Question: I created the tool below to create a VS2010 Solution using existing project folders from our non-Microsoft version control. When the code runs, you tell it what folder your code is in, what folder your solution needs to go to, then accept the solution name to create in the folder you pick.
It was working OK for a while, until I made some changes to allow for multiple Projects within the same Solution, but now it is broken.

No error messages are thrown, so I am having difficulty isolating what the issue is this time.
'''
using System;
using System.Collections.Generic;
using System.Linq;
using System.Text;
using System.IO;
using System.Diagnostics;
using System.Windows.Forms;
namespace solutionBuilderNS {
class Program {
private static StreamWriter m_writeText;
[STAThread]
static void Main(string[] args) {
string solutionName = null;;
var properties = Properties.Settings.Default;
string dataSource = properties.lastFolder;
string solutionDir = properties.localDir;
if ((args != null) && (0 < args.Length)) {
solutionName = args[0];
if (1 < args.Length) {
dataSource = args[1];
if (2 < args.Length) {
solutionDir = args[2];
}
}
}
string message =
"This will create a Visual Studio Solution.
" +
"If you need to save the old file first, do so now.
" +
"Are you ready to begin?";
if (MessageBox.Show(message, "Create Solution " + solutionName, MessageBoxButtons.YesNo, MessageBoxIcon.Question, MessageBoxDefaultButton.Button2) == DialogResult.Yes) {
using (var dlg = new FolderBrowserDialog()) {
dlg.SelectedPath = dataSource;
dlg.Description = string.Format("Specify Physical Location of Files:
{0}", dataSource);
if (dlg.ShowDialog() == DialogResult.OK) {
dataSource = dlg.SelectedPath;
} else {
dataSource = null;
}
}
}
if (!String.IsNullOrEmpty(dataSource)) {
using (var dlg = new FolderBrowserDialog()) {
dlg.SelectedPath = solutionDir;
dlg.Description = string.Format("Specify Folder to Create Solution in:
{0}", solutionDir);
if (dlg.ShowDialog() == DialogResult.OK) {
bool buildSlnName = (args != null) && !String.IsNullOrEmpty(args[0]);
if (buildSlnName) {
if (MessageBox.Show(String.Format("Call Solution '{0}'?", args[0]),
"Solution Name",
MessageBoxButtons.YesNo, MessageBoxIcon.Question, MessageBoxDefaultButton.Button1) == DialogResult.Yes) {
buildSlnName = false;
solutionName = args[0];
}
}
if (buildSlnName) {
solutionDir = dlg.SelectedPath;
var dir = new DirectoryInfo(solutionDir);
solutionName = String.Format("{0}_{1}.sln", dir.Parent.Name, dir.Name);
}
if (solutionName.IndexOf(".sln") == -1) {
solutionName += ".sln";
}
} else {
solutionDir = null;
}
}
}
if (!String.IsNullOrEmpty(dataSource)) {
properties.lastFolder = dataSource;
}
if (!String.IsNullOrEmpty(solutionDir)) {
properties.localDir = solutionDir;
}
properties.Save();
if (!String.IsNullOrEmpty(solutionDir)) {
var logfilePath = Path.Combine(solutionDir, "logfile.txt");
if (File.Exists(logfilePath)) {
File.Delete(logfilePath);
}
var logfile = new FileInfo(logfilePath);
using (m_writeText = logfile.AppendText()) {
var item = new SolutionBuilder(solutionDir, dataSource);
var startTime = DateTime.Now;
Program.WriteLine("Solution {0} started at {1:g}", item.Name, startTime);
item.Generate(solutionName);
Program.WriteLine("Solution {0} created ({1})
", item.Name, DateTime.Now - startTime);
item.Start();
if (item.ErrorsExist) {
var sb = new StringBuilder("The following errors were encountered:
");
foreach (var error in item.ErrorArray) {
sb.AppendLine(" " + error);
}
MessageBox.Show(sb.ToString(), "Handled Errors (skipped)");
}
m_writeText.Flush();
m_writeText.Close();
}
Console.WriteLine("Done.
Press any key to close.");
Console.ReadKey();
}
}
public static void WriteLine(string text, params object[] args) {
string created = string.Format(text, args);
m_writeText.WriteLine(created);
}
}
public class SolutionBuilder {
#region ' CONSTANTS '
private const string SOLUTION_HEAD = "
Microsoft Visual Studio Solution File, Format Version 11.00
# Visual Studio 2010
";
private const string FMT_PLATFORMS =
" {0}.Debug|x86.ActiveCfg = Debug|x86
" +
" {0}.Debug|x86.Build.0 = Debug|x86
" +
" {0}.Release|x86.ActiveCfg = Release|x86
" +
" {0}.Release|x86.Build.0 = Release|x86";
private const string FMT_GLOB_SEC =
"Global
" +
" GlobalSection(SolutionConfigurationPlatforms) = preSolution
" +
" Debug|x86 = Debug|x86
" +
" Release|x86 = Release|x86
" +
" EndGlobalSection
" +
" GlobalSection(ProjectConfigurationPlatforms) = postSolution
" +
"{0}" +
" EndGlobalSection
" +
" GlobalSection(SolutionProperties) = preSolution
" +
" HideSolutionNode = FALSE
" +
" EndGlobalSection
" +
"EndGlobal";
#endregion
private string m_solution;
private List<string> m_errors;
private DirectoryInfo m_rootDir, m_network;
public SolutionBuilder(string rootDir, string networkDir) {
m_errors = new List<string>();
m_rootDir = new DirectoryInfo(rootDir);
m_network = new DirectoryInfo(networkDir);
}
public string Name { get { return m_solution; } }
public string[] ErrorArray {
get { return m_errors.ToArray(); }
}
public bool ErrorsExist {
get { return (0 < m_errors.Count); }
}
public void Generate(string solutionName) {
m_solution = solutionName;
if (m_rootDir.Exists) {
var body = new StringBuilder(SOLUTION_HEAD);
var fullSolutionName = Path.Combine(m_rootDir.FullName, Name);
if (File.Exists(fullSolutionName)) {
Program.WriteLine("Creating backup of Solution {0}...", fullSolutionName);
var refBackup = fullSolutionName.Replace('.', '_') + ".old";
if (File.Exists(refBackup)) {
File.Delete(refBackup);
}
File.Move(fullSolutionName, refBackup);
File.Delete(fullSolutionName);
}
var projects = new List<Project>();
foreach (var subnet in m_network.GetDirectories()) {
Program.WriteLine(String.Empty);
var item = new Project(subnet.Name, m_rootDir.FullName);
item.Generate(Name, subnet.FullName);
if (item.ErrorsExist) {
m_errors.AddRange(item.ErrorArray);
}
projects.Add(item);
}
Program.WriteLine(String.Empty);
var globalSection = new StringBuilder();
foreach (var item in projects) {
var projLine = item.SolutionEntry;
if (!String.IsNullOrEmpty(projLine)) {
body.AppendLine(projLine);
globalSection.AppendLine(string.Format(FMT_PLATFORMS, item.Guid));
}
}
body.AppendLine(string.Format(FMT_GLOB_SEC, globalSection.ToString()));
var file = new FileInfo(Path.Combine(m_rootDir.FullName, solutionName));
using (var sw = file.AppendText()) {
Program.WriteLine("Saving Solution {0}...", Name);
sw.Write(body.ToString());
sw.Flush();
sw.Close();
}
}
}
public void Start() {
var path = Path.Combine(m_rootDir.FullName, m_solution);
Program.WriteLine("Launching Solution {0}...", Name);
Process.Start(path);
}
}
public class Project : IComparable<Project>, IEquatable<Project> {
#region ' CONSTANTS '
private const string FMT_FOLDER_INCLUDE = " <Folder Include="{0}" />";
private const string FMT_CONTENT_INCLUDE =
" <Content Include="{0}" >
" +
" <Link>{1}</Link>
" +
" </Content>";
private const string FMT_COMPILE_INCLUDE =
" <Compile Include="{0}" />
";
private const string FMT_COMPILE_INCLUDE_2 =
" <Compile Include="{0}" >
" +
" <DependentUpon>{1}</DependentUpon>
" +
" </Compile>";
private const string FMT_PROJ_HEAD =
"<?xml version="1.0" encoding="utf-8"?>
" +
"<Project ToolsVersion="4.0" DefaultTargets="Build" xmlns="http://schemas.microsoft.com/developer/msbuild/2003">
" +
" <PropertyGroup>
" +
" <Configuration Condition=" '$(Configuration)' == '' ">Debug</Configuration>
" +
" <Platform Condition=" '$(Platform)' == '' ">AnyCPU</Platform>
" +
" <ProductVersion>1.0.0.0</ProductVersion>
" +
" <SchemaVersion>2.0</SchemaVersion>
" +
" <ProjectGuid>{0}</ProjectGuid>
" +
" <OutputType>Library</OutputType>
" +
" <AppDesignerFolder>Properties</AppDesignerFolder>
" +
" <RootNamespace>{1}_NS</RootNamespace>
" +
" <AssemblyName>{1}_ASS</AssemblyName>
" +
" <TargetFrameworkVersion>v4.0</TargetFrameworkVersion>
" +
" <UseIISExpress>false</UseIISExpress>
" +
" <TargetFrameworkProfile />
" +
" </PropertyGroup>
" +
" <PropertyGroup Condition=" '$(Configuration)|$(Platform)' == 'Debug|AnyCPU' ">
" +
" <DebugSymbols>true</DebugSymbols>
" +
" <DebugType>full</DebugType>
" +
" <Optimize>false</Optimize>
" +
" <OutputPath>bin\Debug\</OutputPath>
" +
" <DefineConstants>TRACE;DEBUG</DefineConstants>
" +
" <ErrorReport>prompt</ErrorReport>
" +
" <WarningLevel>4</WarningLevel>
" +
" <AllowUnsafeBlocks>true</AllowUnsafeBlocks>
" +
" </PropertyGroup>
" +
" <PropertyGroup Condition=" '$(Configuration)|$(Platform)' == 'Release|AnyCPU' ">
" +
" <DebugType>pdbonly</DebugType>
" +
" <Optimize>true</Optimize>
" +
" <OutputPath>bin\Release\</OutputPath>
" +
" <DefineConstants>TRACE</DefineConstants>
" +
" <ErrorReport>prompt</ErrorReport>
" +
" <WarningLevel>4</WarningLevel>
" +
" <AllowUnsafeBlocks>true</AllowUnsafeBlocks>
" +
" </PropertyGroup>
" +
" <PropertyGroup Condition=" '$(Configuration)|$(Platform)' == 'Debug|x86' ">
" +
" <DebugSymbols>true</DebugSymbols>
" +
" <OutputPath>bin\Debug\</OutputPath>
" +
" <DefineConstants>TRACE;DEBUG</DefineConstants>
" +
" <AllowUnsafeBlocks>true</AllowUnsafeBlocks>
" +
" <DebugType>full</DebugType>
" +
" <PlatformTarget>x86</PlatformTarget>
" +
" <ErrorReport>prompt</ErrorReport>
" +
" <UseVSHostingProcess>true</UseVSHostingProcess>
" +
" </PropertyGroup>
" +
" <PropertyGroup Condition=" '$(Configuration)|$(Platform)' == 'Release|x86' ">
" +
" <OutputPath>bin\Release\</OutputPath>
" +
" <DefineConstants>TRACE</DefineConstants>
" +
" <AllowUnsafeBlocks>false</AllowUnsafeBlocks>
" +
" <Optimize>true</Optimize>
" +
" <DebugType>full</DebugType>
" +
" <PlatformTarget>x86</PlatformTarget>
" +
" <ErrorReport>prompt</ErrorReport>
" +
" <DebugSymbols>true</DebugSymbols>
" +
" </PropertyGroup>
" +
" <PropertyGroup Condition=" '$(Configuration)|$(Platform)' == 'Debug|x64' ">
" +
" <DebugSymbols>true</DebugSymbols>
" +
" <OutputPath>bin\Debug\</OutputPath>
" +
" <DefineConstants>TRACE;DEBUG</DefineConstants>
" +
" <AllowUnsafeBlocks>true</AllowUnsafeBlocks>
" +
" <DebugType>full</DebugType>
" +
" <PlatformTarget>x64</PlatformTarget>
" +
" <ErrorReport>prompt</ErrorReport>
" +
" </PropertyGroup>
" +
" <PropertyGroup Condition=" '$(Configuration)|$(Platform)' == 'Release|x64' ">
" +
" <OutputPath>bin\Release\</OutputPath>
" +
" <DefineConstants>TRACE</DefineConstants>
" +
" <AllowUnsafeBlocks>true</AllowUnsafeBlocks>
" +
" <Optimize>true</Optimize>
" +
" <DebugType>pdbonly</DebugType>
" +
" <PlatformTarget>x64</PlatformTarget>
" +
" <ErrorReport>prompt</ErrorReport>
" +
" </PropertyGroup>
" +
" <ItemGroup>
" +
" <Reference Include="System" />
" +
" <Reference Include="System.Configuration" />
" +
" <Reference Include="System.Core" />
" +
" <Reference Include="System.Data" />
" +
" <Reference Include="System.Data.DataSetExtensions" />
" +
" <Reference Include="System.Drawing" />
" +
" <Reference Include="System.EnterpriseServices" />
" +
" <Reference Include="System.Web" />
" +
" <Reference Include="System.Web.Extensions" />
" +
" <Reference Include="System.Web.Mobile" />
" +
" <Reference Include="System.Web.Services" />
" +
" <Reference Include="System.Xml" />
" +
" <Reference Include="System.Xml.Linq" />
" +
" </ItemGroup>";
private const string PROJ_FOOT =
" <Import Project="$(MSBuildBinPath)\Microsoft.CSharp.targets" />
" +
" <Import Project="$(MSBuildExtensionsPath32)\Microsoft\VisualStudio\v10.0\WebApplications\Microsoft.WebApplication.targets" />
" +
" <!-- To modify your build process, add your task inside one of the targets below and uncomment it.
" +
" Other similar extension points exist, see Microsoft.Common.targets.
" +
" <Target Name="BeforeBuild"></Target>
" +
" <Target Name="AfterBuild"></Target>
" +
" -->
</Project>";
#endregion
private static string FORBIDDEN;
private static string[] CODEFILES, LC_EXCLUDES, WEBFILES;
private int m_trimLeft;
private string m_guid, m_projName, m_folder;
private List<string> m_compiles, m_contents, m_errors, m_folders;
private DirectoryInfo m_network;
private VsProjectType m_projType, m_fileType;
public enum CodeTypes { CPP = 0, CS = 1, VB = 2 }
public enum WebTypes { ASP, ASPX, HTML }
static Project() {
CODEFILES = new string[] { ".cpp", ".cs", ".vb" };
LC_EXCLUDES = new string[] { ".svn", "desktop.ini", "thumbs.db" };
WEBFILES = new string[] { ".asp", ".aspx", ".html" };
FORBIDDEN = "~'!@#$%^&*()+|\"<>?/";
}
public Project(string name, string folder) {
m_projType = VsProjectType.Unknown;
m_fileType = VsProjectType.Unknown;
m_projName = name;
m_folder = Path.Combine(folder, name);
m_guid = "{" + System.Guid.NewGuid().ToString().ToUpper() + "}";
m_compiles = new List<string>();
m_contents = new List<string>();
m_errors = new List<string>();
m_folders = new List<string>();
Program.WriteLine("Project {0} started.", Name);
}
public string Guid { get { return m_guid; } }
public string[] ErrorArray {
get { return m_errors.ToArray(); }
}
public bool ErrorsExist {
get { return (0 < m_errors.Count); }
}
public void Generate(string solution, string network) {
Program.WriteLine("Generating Project {0}...", Name);
if (!Directory.Exists(m_folder)) {
Directory.CreateDirectory(m_folder);
}
m_network = new DirectoryInfo(network);
m_trimLeft = m_network.FullName.Length + 1;
Map(m_network);
if ((m_projType != VsProjectType.Unknown) && (m_fileType != VsProjectType.Unknown)) {
var path = Path.Combine(m_folder, Name) + GuidAssist.ProjectExtension(m_fileType);
var file = new FileInfo(path);
Program.WriteLine("Project File: {0}", file.FullName);
if (file.Exists) {
var refBackup = Path.Combine(m_folder, string.Format("{0}.old", Name.Replace('.', '_')));
try {
if (File.Exists(refBackup)) {
File.Delete(refBackup);
}
file.MoveTo(refBackup);
} catch (Exception err) {
m_errors.Add(string.Format("Delete {0} Error: {1}", refBackup, err.Message));
}
file = new FileInfo(path);
}
var list = new List<string>();
list.Add(string.Format(FMT_PROJ_HEAD, Guid, solution));
if (0 < m_folders.Count) {
m_folders.Sort();
list.Add(" <ItemGroup>");
list.AddRange(m_folders.ToArray());
list.Add(" </ItemGroup>");
}
if (0 < m_contents.Count) {
m_contents.Sort();
list.Add(" <ItemGroup>");
list.AddRange(m_contents.ToArray());
list.Add(" </ItemGroup>");
}
if (0 < m_compiles.Count) {
m_compiles.Sort();
list.Add(" <ItemGroup>");
list.AddRange(m_compiles.ToArray());
list.Add(" </ItemGroup>");
}
list.Add(PROJ_FOOT);
using (var sw = file.AppendText()) {
Program.WriteLine("Writing Project {0}", Name);
foreach (var line in list) {
sw.WriteLine(line);
}
sw.Flush();
sw.Close();
}
} else {
Program.WriteLine("Project {0} SKIPPED! (Proj={1}; Files={2})", Name, m_projType, m_fileType);
}
}
private void Map(DirectoryInfo dir) {
Program.WriteLine(" mapping {0}...", dir.FullName);
var netFullName = dir.FullName;
bool isRoot = (dir == m_network);
var relativeDir = !isRoot ? netFullName.Substring(m_trimLeft) : null;
var subs = dir.GetDirectories();
if (!isRoot) {
var physicalDir = Path.Combine(m_folder, relativeDir);
if (!Directory.Exists(physicalDir)) {
Directory.CreateDirectory(physicalDir);
}
var folder = string.Format(FMT_FOLDER_INCLUDE, relativeDir);
m_folders.Add(folder);
}
for (int i = 0; i < subs.Length; i++) {
DirectoryInfo sub = null;
try {
sub = subs[i];
if (!LC_EXCLUDES.Contains(sub.Name.ToLower()) && !Offensive(sub.Name)) {
Map(sub);
}
} catch (Exception err) {
m_errors.Add(string.Format("{0}: {1}", err.GetType(), err.Message));
}
}
if (!isRoot) {
var files = dir.GetFiles();
var compiles = new List<string>();
var contents = new List<string>();
for (int i = 0; i < files.Length; i++) {
FileInfo file = null;
try {
file = files[i];
var name = file.Name.ToLower();
if (!LC_EXCLUDES.Contains(name) && !Offensive(name)) {
var ext = file.Extension.ToLower();
if ((m_fileType == VsProjectType.Unknown) || (m_projType == VsProjectType.Unknown)) {
if (WEBFILES.Contains(ext) && (m_projType == VsProjectType.Unknown)) {
m_projType = VsProjectType.WebSite;
}
if (ext == CODEFILES[(int)CodeTypes.CPP]) {
m_fileType = VsProjectType.WindowsCpp;
} else if (ext == CODEFILES[(int)CodeTypes.CS]) {
m_fileType = VsProjectType.WindowsCs;
} else if (ext == ".php") {
m_fileType = VsProjectType.PHP;
m_projType = VsProjectType.WebApplication;
} else if (ext == CODEFILES[(int)CodeTypes.VB]) {
m_fileType = VsProjectType.WindowsVb;
}
}
if (((m_fileType == VsProjectType.WindowsCs) || (m_fileType == VsProjectType.WindowsVb)) &&
((m_projType == VsProjectType.WebSite) || (m_projType == VsProjectType.Unknown))) {
m_projType = VsProjectType.WebApplication;
}
var link = Path.Combine(relativeDir, file.Name);
if (CODEFILES.Contains(ext)) {
compiles.Add(link);
} else {
contents.Add(link);
}
}
} catch (Exception err) {
m_errors.Add(string.Format("{0}: {1}", err.GetType(), err.Message));
}
}
compiles.Sort();
contents.Sort();
foreach (var link in contents) {
m_contents.Add(string.Format(FMT_CONTENT_INCLUDE, link, link));
}
foreach (var link in compiles) {
try {
var value = contents.First(item => (-1 < link.IndexOf(item)));
if (!String.IsNullOrEmpty(value)) {
m_compiles.Add(string.Format(FMT_COMPILE_INCLUDE_2, link, value));
} else {
m_compiles.Add(string.Format(FMT_COMPILE_INCLUDE, link));
}
} catch (Exception) {
m_compiles.Add(string.Format(FMT_COMPILE_INCLUDE, link));
}
}
}
}
public string Name { get { return m_projName; } }
private bool Offensive(string name) {
if (!String.IsNullOrEmpty(name)) {
foreach (char c in name) {
if (-1 < FORBIDDEN.IndexOf(c)) {
return true;
}
}
return false;
}
return true;
}
public string SolutionEntry {
get {
if ((m_projType != VsProjectType.Unknown) && (m_fileType != VsProjectType.Unknown)) {
return string.Format("Project("{0}") = "{1}", "{1}\{1}{2}", "{3}"
EndProject",
GuidAssist.ProjectGuid(m_projType), Name, GuidAssist.ProjectExtension(m_fileType), Guid);
}
return null;
}
}
public int CompareTo(Project other) {
return Guid.CompareTo(other.Guid);
}
public bool Equals(Project other) {
return Guid.Equals(other.Guid);
}
}
public enum VsProjectType {
WindowsCs, WindowsVb, WindowsCpp,
WebApplication, WebSite,
DistributedSystem, WCF, WPF,
VisualDbTools, Db, DbOther,
Test,
LegacySmartDeviceCs, LegacySmartDeviceVb,
SmartDeviceCs, SmartDeviceVb,
WorkflowCs, WorkflowVb,
DeploymentMergeMod, DeploymentCab, DeploymentSetup, DeploymentSmartDeviceCab,
VsToolsForApps, VsToolsForOffice,
SharePointWorkflow,
XnaWindows, XnaZbox, ZnaZune,
SharePointVb, SharePointCs,
Silverlight,
AspNetMvc1, AspNetMvc2, AspNetMvc3, AspNetMvc4,
Extensibility,
PHP,
Unknown=-1
}
public class GuidAssist {
private static List<string> m_guidList;
static GuidAssist() {
m_guidList = new List<string>();
m_guidList.AddRange(new string[] {
"{FAE04EC0-301F-11D3-BF4B-00C04F79EFBC}", "{F184B08F-C81C-45F6-A57F-5ABD9991F28F}", "{8BC9CEB8-8B4A-11D0-8D11-00A0C91BC942}",
"{349C5851-65DF-11DA-9384-00065B846F21}", "{E24C65DC-7377-472B-9ABA-BC803B73C61A}",
"{F135691A-BF7E-435D-8960-F99683D2D49C}", "{3D9AD99F-2412-4246-B90B-4EAA41C64699}", "{60DC8134-EBA5-43B8-BCC9-BB4BC16C2548}",
"{C252FEB5-A946-4202-B1D4-9916A0590387}", "{A9ACE9BB-CECE-4E62-9AA4-C7E7C5BD2124}", "{4F174C21-8C12-11D0-8340-0000F80270F8}",
"{3AC096D0-A1C2-E12C-1390-A8335801FDAB}",
"{20D4826A-C6FA-45DB-90F4-C717570B9F32}", "{CB4CE8C6-1BDB-4DC7-A4D3-65A1999772F8}",
"{4D628B5B-2FBC-4AA6-8C16-197242AEB884}", "{68B1623D-7FB9-47D8-8664-7ECEA3297D4F}",
"{<PHONE>-B5A1-4724-98CA-57A101D1B079}", "{D59BE175-2ED0-4C54-BE3D-CDAA9F3214C8}",
"{06A35CCD-C46D-44D5-987B-CF40FF872267}", "{3EA9E505-35AC-4774-B492-AD1749C4943A}", "{978C614F-708E-4E1A-B201-565925725DBA}", "{AB322303-2255-48EF-A496-5904EB18DA55}",
"{A860303F-1F3F-4691-B57E-529FC101A107}", "{BAA0C2D2-18E2-41B9-852F-F413020CAA33}",
"{F8810EC1-6754-47FC-A15F-DFABD2E3FA90}",
"{6D335F3A-9D43-41b4-9D22-F6F17C4BE596}", "{2DF5C3F4-5A5F-47a9-8E94-23B4456F55E2}", "{D399B71A-8929-442a-A9AC-8BEC78BB2433}",
"{EC05E597-79D4-47f3-ADA0-324C4F7C7484}", "{593B0543-81F6-4436-BA1E-4747859CAAE2}",
"{A1591282-<PHONE>-A2B1-27E5FF5F6F3B}",
"{603C0E0B-DB56-11DC-BE95-000D561079B0}", "{F85E285D-A4E0-4152-9332-AB1D724D3325}", "{E53F8FEA-EAE0-44A6-8774-FFD645390401}", "{E3E379DF-F4C6-4180-9B81-6769533ABE47}",
"{82B43B9B-A64C-4715-B499-D71E9CA2BD60}",
"{FAE04EC0-301F-11D3-BF4B-00C04F79EFBC}",
"-1"
});
}
public static string ProjectGuid(VsProjectType projectType) {
return m_guidList[(int)projectType];
}
public static string ProjectExtension(VsProjectType projectType) {
switch (projectType) {
case VsProjectType.LegacySmartDeviceCs:
case VsProjectType.SharePointCs:
case VsProjectType.SmartDeviceCs:
case VsProjectType.WindowsCs:
case VsProjectType.WorkflowCs:
return ".csproj";
case VsProjectType.LegacySmartDeviceVb:
case VsProjectType.SharePointVb:
case VsProjectType.SmartDeviceVb:
case VsProjectType.WindowsVb:
case VsProjectType.WorkflowVb:
return ".vbproj";
case VsProjectType.WindowsCpp:
return ".cppproj";
case VsProjectType.PHP:
return ".phpproj";
default:
return ".proj";
}
}
}
}
'''
Feel free to take the text of this code above, create a new-blank Console Application, use to select all of the text in the file , and paste my text right in there.
To use it, you will need to add a Settings section to your Solution's Properties page, then add the two strings 'lastFolder' and 'localDir'.
The included mini-class I wrote called 'GuidAssist' uses actual Microsoft Codes for the different types of projects defined in the enumerated 'VsProjectType' types I have created.
I would love for someone else to get some use out of this besides myself, but I need to get it working first.
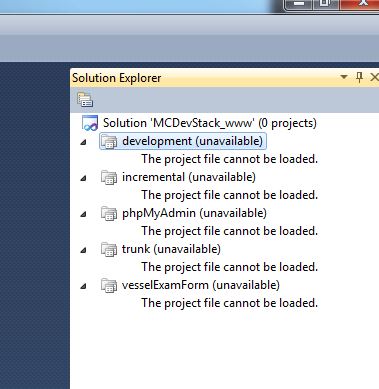
Answer: Here is the code I used:
'''
using System;
using System.Collections.Generic;
using System.Linq;
using System.Text;
using System.IO;
using System.Diagnostics;
using System.Windows.Forms;
namespace spiderBuilderNS {
class Program {
private static StreamWriter m_writeText;
/// <summary>
/// The main entry point for the application.
/// </summary>
[STAThread]
static void Main(string[] args) {
string solnName = null; // "spider_e_www_iis.sln";
var properties = Properties.Settings.Default;
string dataDir = properties.lastFolder;
string solnDir = properties.localDir;
if ((args != null) && (0 < args.Length)) {
solnName = args[0];
if (1 < args.Length) {
dataDir = args[1];
if (2 < args.Length) {
solnDir = args[2];
}
}
}
string message =
"This will create a Visual Studio Solution.
" +
"If you need to save the old file first, do so now.
" +
"Are you ready to begin?";
if (MessageBox.Show(message, "Create Solution " + solnName, MessageBoxButtons.YesNo, MessageBoxIcon.Question, MessageBoxDefaultButton.Button2) == DialogResult.Yes) {
using (var dlg = new FolderBrowserDialog()) {
dlg.SelectedPath = dataDir;
dlg.Description = string.Format("Specify Physical Location of Files:
{0}", dataDir);
if (dlg.ShowDialog() == DialogResult.OK) {
dataDir = dlg.SelectedPath;
} else {
dataDir = null;
}
}
}
if (!String.IsNullOrEmpty(dataDir)) {
using (var dlg = new FolderBrowserDialog()) {
dlg.SelectedPath = solnDir;
dlg.Description = string.Format("Specify Folder to Create Solution in:
{0}", solnDir);
if (dlg.ShowDialog() == DialogResult.OK) {
bool buildSlnName = (args != null) && !String.IsNullOrEmpty(args[0]);
if (buildSlnName) {
if (MessageBox.Show(String.Format("Call Solution '{0}'?", args[0]),
"Solution Name",
MessageBoxButtons.YesNo, MessageBoxIcon.Question, MessageBoxDefaultButton.Button1) == DialogResult.Yes) {
buildSlnName = false;
solnName = args[0];
}
}
if (buildSlnName) {
solnDir = dlg.SelectedPath;
var dir = new DirectoryInfo(solnDir);
solnName = String.Format("{0}_{1}.sln", dir.Parent.Name, dir.Name);
}
if (solnName.IndexOf(".sln") == -1) {
solnName += ".sln";
}
} else {
solnDir = null;
}
}
}
if (!String.IsNullOrEmpty(dataDir)) {
properties.lastFolder = dataDir;
}
if (!String.IsNullOrEmpty(solnDir)) {
properties.localDir = solnDir;
}
properties.Save();
if (!String.IsNullOrEmpty(solnDir)) {
var logfilePath = Path.Combine(solnDir, "logfile.txt");
if (File.Exists(logfilePath)) {
File.Delete(logfilePath);
}
var logfile = new FileInfo(logfilePath);
using (m_writeText = logfile.AppendText()) {
var item = new SolutionBuilder(solnDir, dataDir);
var startTime = DateTime.Now;
Program.WriteLine("Solution {0} started at {1:g}", item.Name, startTime);
item.Generate(solnName);
Program.WriteLine("Solution {0} created ({1})
", item.Name, DateTime.Now - startTime);
item.Start();
if (item.ErrorsExist) {
var sb = new StringBuilder("The following errors were encountered:
");
foreach (var error in item.ErrorArray) {
sb.AppendLine(" " + error);
}
MessageBox.Show(sb.ToString(), "Handled Errors (skipped)");
}
m_writeText.Flush();
m_writeText.Close();
}
Console.WriteLine("Done.
Press any key to close.");
Console.ReadKey();
}
}
public static void WriteLine(string text, params object[] args) {
string created = string.Format(text, args);
m_writeText.WriteLine(created);
}
}
public class SolutionBuilder {
#region ' CONSTANTS '
private const string SOLUTION_HEAD = "
Microsoft Visual Studio Solution File, Format Version 11.00
# Visual Studio 2010
";
private const string FMT_PLATFORMS =
" {0}.Debug|x86.ActiveCfg = Debug|x86
" +
" {0}.Debug|x86.Build.0 = Debug|x86
" +
" {0}.Release|x86.ActiveCfg = Release|x86
" +
" {0}.Release|x86.Build.0 = Release|x86";
private const string FMT_GLOB_SEC =
"Global
" +
" GlobalSection(SolutionConfigurationPlatforms) = preSolution
" +
" Debug|x86 = Debug|x86
" +
" Release|x86 = Release|x86
" +
" EndGlobalSection
" +
" GlobalSection(ProjectConfigurationPlatforms) = postSolution
" +
"{0}" +
" EndGlobalSection
" +
" GlobalSection(SolutionProperties) = preSolution
" +
" HideSolutionNode = FALSE
" +
" EndGlobalSection
" +
"EndGlobal";
#endregion
private string m_solnName;
private List<string> m_errors;
private DirectoryInfo m_solnDir, m_dataDir;
public SolutionBuilder(string solnDir, string dataDir) {
m_errors = new List<string>();
m_solnDir = new DirectoryInfo(solnDir);
m_dataDir = new DirectoryInfo(dataDir);
}
public string Name { get { return m_solnName; } }
public string[] ErrorArray {
get { return m_errors.ToArray(); }
}
public bool ErrorsExist {
get { return (0 < m_errors.Count); }
}
public void Generate(string solnName) {
m_solnName = solnName;
if (m_solnDir.Exists) {
var body = new StringBuilder(SOLUTION_HEAD);
var fullSolutionName = Path.Combine(m_solnDir.FullName, Name);
if (File.Exists(fullSolutionName)) {
Program.WriteLine("Creating backup of Solution {0}...", fullSolutionName);
var refBackup = fullSolutionName.Replace('.', '_') + ".old";
if (File.Exists(refBackup)) {
File.Delete(refBackup);
}
File.Move(fullSolutionName, refBackup);
File.Delete(fullSolutionName);
}
var projects = new List<Project>();
foreach (var sub in m_dataDir.GetDirectories()) {
Program.WriteLine(String.Empty);
var projDir = Path.Combine(m_solnDir.FullName, sub.Name);
var item = new Project(projDir, sub.FullName);
item.Generate(sub.Name);
if (item.ErrorsExist) {
m_errors.AddRange(item.ErrorArray);
}
projects.Add(item);
}
Program.WriteLine(String.Empty);
var globalSection = new StringBuilder();
foreach (var item in projects) {
var projLine = item.SolutionEntry;
if (!String.IsNullOrEmpty(projLine)) {
body.AppendLine(projLine);
globalSection.AppendLine(string.Format(FMT_PLATFORMS, item.Guid));
}
}
body.AppendLine(string.Format(FMT_GLOB_SEC, globalSection.ToString()));
var file = new FileInfo(Path.Combine(m_solnDir.FullName, solnName));
using (var sw = file.AppendText()) {
Program.WriteLine("Saving Solution {0}...", Name);
sw.Write(body.ToString());
sw.Flush();
sw.Close();
}
}
}
public void Start() {
var path = Path.Combine(m_solnDir.FullName, m_solnName);
Program.WriteLine("Launching Solution {0}...", Name);
Process.Start(path);
}
}
public class Project : IComparable<Project>, IEquatable<Project> {
#region ' CONSTANTS '
private const string FMT_FOLDER_INCLUDE =
" <Folder Include="{0}" />";
private const string FMT_CONTENT_INCLUDE =
" <Content Include="{0}" >
" +
" <Link>{1}</Link>
" +
" </Content>";
private const string FMT_COMPILE_INCLUDE =
" <Compile Include="{0}" />
";
private const string FMT_COMPILE_INCLUDE_2 =
" <Compile Include="{0}" >
" +
" <DependentUpon>{1}</DependentUpon>
" +
" </Compile>";
private const string FMT_PROJ_HEAD =
"<?xml version="1.0" encoding="utf-8"?>
" +
"<Project ToolsVersion="4.0" DefaultTargets="Build" xmlns="http://schemas.microsoft.com/developer/msbuild/2003">
" +
" <PropertyGroup>
" +
" <Configuration Condition=" '$(Configuration)' == '' ">Debug</Configuration>
" +
" <Platform Condition=" '$(Platform)' == '' ">AnyCPU</Platform>
" +
" <ProductVersion>1.0.0.0</ProductVersion>
" +
" <SchemaVersion>2.0</SchemaVersion>
" +
" <ProjectGuid>{0}</ProjectGuid>
" +
" <ProjectTypeGuids>{1};{2}</ProjectTypeGuids>
" +
" <OutputType>Library</OutputType>
" +
" <AppDesignerFolder>Properties</AppDesignerFolder>
" +
" <RootNamespace>{3}_NS</RootNamespace>
" +
" <AssemblyName>{3}_ASS</AssemblyName>
" +
" <TargetFrameworkVersion>v4.0</TargetFrameworkVersion>
" +
" <UseIISExpress>false</UseIISExpress>
" +
" <TargetFrameworkProfile />
" +
" </PropertyGroup>
" +
" <PropertyGroup Condition=" '$(Configuration)|$(Platform)' == 'Debug|AnyCPU' ">
" +
" <DebugSymbols>true</DebugSymbols>
" +
" <DebugType>full</DebugType>
" +
" <Optimize>false</Optimize>
" +
" <OutputPath>bin\Debug\</OutputPath>
" +
" <DefineConstants>TRACE;DEBUG</DefineConstants>
" +
" <ErrorReport>prompt</ErrorReport>
" +
" <WarningLevel>4</WarningLevel>
" +
" <AllowUnsafeBlocks>true</AllowUnsafeBlocks>
" +
" </PropertyGroup>
" +
" <PropertyGroup Condition=" '$(Configuration)|$(Platform)' == 'Release|AnyCPU' ">
" +
" <DebugType>pdbonly</DebugType>
" +
" <Optimize>true</Optimize>
" +
" <OutputPath>bin\Release\</OutputPath>
" +
" <DefineConstants>TRACE</DefineConstants>
" +
" <ErrorReport>prompt</ErrorReport>
" +
" <WarningLevel>4</WarningLevel>
" +
" <AllowUnsafeBlocks>true</AllowUnsafeBlocks>
" +
" </PropertyGroup>
" +
" <PropertyGroup Condition=" '$(Configuration)|$(Platform)' == 'Debug|x86' ">
" +
" <DebugSymbols>true</DebugSymbols>
" +
" <OutputPath>bin\Debug\</OutputPath>
" +
" <DefineConstants>TRACE;DEBUG</DefineConstants>
" +
" <AllowUnsafeBlocks>true</AllowUnsafeBlocks>
" +
" <DebugType>full</DebugType>
" +
" <PlatformTarget>x86</PlatformTarget>
" +
" <ErrorReport>prompt</ErrorReport>
" +
" <UseVSHostingProcess>true</UseVSHostingProcess>
" +
" </PropertyGroup>
" +
" <PropertyGroup Condition=" '$(Configuration)|$(Platform)' == 'Release|x86' ">
" +
" <OutputPath>bin\Release\</OutputPath>
" +
" <DefineConstants>TRACE</DefineConstants>
" +
" <AllowUnsafeBlocks>false</AllowUnsafeBlocks>
" +
" <Optimize>true</Optimize>
" +
" <DebugType>full</DebugType>
" +
" <PlatformTarget>x86</PlatformTarget>
" +
" <ErrorReport>prompt</ErrorReport>
" +
" <DebugSymbols>true</DebugSymbols>
" +
" </PropertyGroup>
" +
" <PropertyGroup Condition=" '$(Configuration)|$(Platform)' == 'Debug|x64' ">
" +
" <DebugSymbols>true</DebugSymbols>
" +
" <OutputPath>bin\Debug\</OutputPath>
" +
" <DefineConstants>TRACE;DEBUG</DefineConstants>
" +
" <AllowUnsafeBlocks>true</AllowUnsafeBlocks>
" +
" <DebugType>full</DebugType>
" +
" <PlatformTarget>x64</PlatformTarget>
" +
" <ErrorReport>prompt</ErrorReport>
" +
" </PropertyGroup>
" +
" <PropertyGroup Condition=" '$(Configuration)|$(Platform)' == 'Release|x64' ">
" +
" <OutputPath>bin\Release\</OutputPath>
" +
" <DefineConstants>TRACE</DefineConstants>
" +
" <AllowUnsafeBlocks>true</AllowUnsafeBlocks>
" +
" <Optimize>true</Optimize>
" +
" <DebugType>pdbonly</DebugType>
" +
" <PlatformTarget>x64</PlatformTarget>
" +
" <ErrorReport>prompt</ErrorReport>
" +
" </PropertyGroup>
" +
" <ItemGroup>
" +
" <Reference Include="System" />
" +
" <Reference Include="System.Configuration" />
" +
" <Reference Include="System.Core" />
" +
" <Reference Include="System.Data" />
" +
" <Reference Include="System.Data.DataSetExtensions" />
" +
" <Reference Include="System.Drawing" />
" +
" <Reference Include="System.EnterpriseServices" />
" +
" <Reference Include="System.Web" />
" +
" <Reference Include="System.Web.Extensions" />
" +
" <Reference Include="System.Web.Mobile" />
" +
" <Reference Include="System.Web.Services" />
" +
" <Reference Include="System.Xml" />
" +
" <Reference Include="System.Xml.Linq" />
" +
" </ItemGroup>";
private const string FMT_PHP_HEAD =
"<?xml version="1.0" encoding="utf-8"?>
" +
"<Project ToolsVersion="4.0" DefaultTargets="Build" xmlns="http://schemas.microsoft.com/developer/msbuild/2003">
" +
" <PropertyGroup>
" +
" <Configuration Condition=" '$(Configuration)' == '' ">Debug</Configuration>
" +
" <Name>PHPWebProject2</Name>
" +
" <ProjectGuid>{0}</ProjectGuid>
" +
" <OutputType>Library</OutputType>
" +
" <RootNamespace>PHPWebProject2</RootNamespace>
" +
" <!-- important to be opened by PHP Tools, when also Phalanger Tools are installed -->
" +
" <ProjectTypeGuids>{1}</ProjectTypeGuids>
" +
" <AssemblyName>{2}</AssemblyName>
" +
" </PropertyGroup>
" +
" <PropertyGroup Condition=" '$(Configuration)' == 'Debug' ">
" +
" <IncludeDebugInformation>true</IncludeDebugInformation>
" +
" </PropertyGroup>
" +
" <PropertyGroup Condition=" '$(Configuration)' == 'Release' ">
" +
" <IncludeDebugInformation>false</IncludeDebugInformation>
" +
" </PropertyGroup>";
private const string ITEM_GRP_START = " <ItemGroup>";
private const string ITEM_GRP_STOP = " </ItemGroup>";
private const string PROJ_FOOT =
" <Import Project="$(MSBuildBinPath)\Microsoft.CSharp.targets" />
" +
" <Import Project="$(MSBuildExtensionsPath32)\Microsoft\VisualStudio\v10.0\WebApplications\Microsoft.WebApplication.targets" />
" +
" <!-- To modify your build process, add your task inside one of the targets below and uncomment it.
" +
" Other similar extension points exist, see Microsoft.Common.targets.
" +
" <Target Name="BeforeBuild"></Target>
" +
" <Target Name="AfterBuild"></Target>
" +
" -->
</Project>";
private const string PHP_FOOT = "</Project>";
private const string PHPTOOLS_GUID = "{A0786B88-2ADB-4C21-ABE8-AA2D79766269}";
#endregion
private static string FORBIDDEN;
private static string[] CODEFILES, LC_EXCLUDES, WEBFILES;
private int m_trimLeft;
private string m_guid, m_projName, m_projDir, m_dataDir;
private List<string> m_compiles, m_contents, m_errors, m_folders;
private VsProjectType m_projType, m_fileType;
public enum CodeTypes { CPP = 0, CS = 1, VB = 2 }
public enum WebTypes { ASP, ASPX, HTML }
static Project() {
CODEFILES = new string[] { ".cpp", ".cs", ".vb" };
LC_EXCLUDES = new string[] { ".svn", "desktop.ini", "thumbs.db" };
WEBFILES = new string[] { ".asp", ".aspx", ".html" };
FORBIDDEN = "~'!@#$%^&*()+|\"<>?/";
}
public Project(string projDir, string dataDir) {
m_projType = VsProjectType.Unknown;
m_fileType = VsProjectType.Unknown;
m_compiles = new List<string>();
m_contents = new List<string>();
m_errors = new List<string>();
m_folders = new List<string>();
m_projDir = projDir;
m_dataDir = dataDir;
m_trimLeft = dataDir.Length + 1;
m_guid = "{" + System.Guid.NewGuid().ToString().ToUpper() + "}";
Program.WriteLine("Project {0} started.", Name);
}
public string Guid { get { return m_guid; } }
public string[] ErrorArray {
get { return m_errors.ToArray(); }
}
public bool ErrorsExist {
get { return (0 < m_errors.Count); }
}
public void Generate(string projName) {
m_projName = projName;
Program.WriteLine("Generating Project {0}...", Name);
if (!Directory.Exists(m_projDir)) {
Directory.CreateDirectory(m_projDir);
}
Map(new DirectoryInfo(m_dataDir));
if ((m_projType != VsProjectType.Unknown) && (m_fileType != VsProjectType.Unknown)) {
var projFullName = Path.Combine(m_projDir, Name) + GuidAssist.ProjectExtension(m_fileType);
Program.WriteLine("Project File: {0}", projFullName);
if (File.Exists(projFullName)) {
var refBackup = Path.Combine(m_projDir, string.Format("{0}.old", Name.Replace('.', '_')));
try {
if (File.Exists(refBackup)) {
File.Delete(refBackup);
}
File.Move(projFullName, refBackup);
} catch (Exception err) {
m_errors.Add(string.Format("Delete {0} Error: {1}", refBackup, err.Message));
}
}
var list = new List<string>();
if (m_projType != VsProjectType.PHP) {
list.Add(string.Format(FMT_PROJ_HEAD, Guid, GuidAssist.ProjectGuid(m_projType), GuidAssist.ProjectGuid(m_fileType), projName)); // Non-PHP
} else {
list.Add(string.Format(FMT_PHP_HEAD, Guid, PHPTOOLS_GUID, projName));
}
if (0 < m_folders.Count) {
m_folders.Sort();
list.Add(ITEM_GRP_START);
foreach (var link in m_folders) {
list.Add(string.Format(FMT_FOLDER_INCLUDE, link));
}
list.Add(ITEM_GRP_STOP);
}
if (0 < m_contents.Count) {
m_contents.Sort();
m_contents.Sort();
list.Add(ITEM_GRP_START);
foreach (var link in m_contents) {
list.Add(string.Format(FMT_CONTENT_INCLUDE, link, link));
}
list.Add(ITEM_GRP_STOP);
}
if (0 < m_compiles.Count) {
m_compiles.Sort();
list.Add(ITEM_GRP_START);
m_compiles.Sort();
foreach (var link in m_compiles) {
try {
var value = m_compiles.First(item => (-1 < link.IndexOf(item)));
if (!String.IsNullOrEmpty(value)) {
list.Add(string.Format(FMT_COMPILE_INCLUDE_2, link, value));
} else {
list.Add(string.Format(FMT_COMPILE_INCLUDE, link));
}
} catch (Exception) {
list.Add(string.Format(FMT_COMPILE_INCLUDE, link));
}
}
list.Add(ITEM_GRP_STOP);
}
if (m_projType != VsProjectType.PHP) {
list.Add(PROJ_FOOT);
} else {
list.Add(PHP_FOOT);
}
File.WriteAllLines(projFullName, list.ToArray());
} else {
Program.WriteLine("Project {0} was SKIPPED! (Proj={1}; Files={2})", Name, m_projType, m_fileType);
}
}
private void Map(DirectoryInfo dir) {
Program.WriteLine(" mapping {0}...", dir.FullName);
var netFullName = dir.FullName;
bool isRoot = (netFullName == m_dataDir);
var relativeDir = !isRoot ? netFullName.Substring(m_trimLeft) : null;
var subs = dir.GetDirectories();
if (!isRoot) {
var physicalDir = Path.Combine(m_projDir, relativeDir);
if (!Directory.Exists(physicalDir)) {
Directory.CreateDirectory(physicalDir);
}
m_folders.Add(relativeDir);
}
for (int i = 0; i < subs.Length; i++) {
DirectoryInfo sub = null;
try {
sub = subs[i];
if (!LC_EXCLUDES.Contains(sub.Name.ToLower()) && !Offensive(sub.Name)) {
Map(sub);
}
} catch (Exception err) {
m_errors.Add(string.Format("{0}: {1}", err.GetType(), err.Message));
}
}
if (!isRoot) {
var files = dir.GetFiles();
for (int i = 0; i < files.Length; i++) {
FileInfo file = null;
try {
file = files[i];
var name = file.Name.ToLower();
if (!LC_EXCLUDES.Contains(name) && !Offensive(name)) {
var ext = file.Extension.ToLower();
if ((m_fileType == VsProjectType.Unknown) || (m_projType == VsProjectType.Unknown)) {
if (WEBFILES.Contains(ext) && (m_projType == VsProjectType.Unknown)) {
m_projType = VsProjectType.WebSite;
}
if (ext == CODEFILES[(int)CodeTypes.CPP]) {
m_fileType = VsProjectType.WindowsCpp;
} else if (ext == CODEFILES[(int)CodeTypes.CS]) {
m_fileType = VsProjectType.WindowsCs;
} else if (ext == ".php") {
m_fileType = VsProjectType.PHP;
m_projType = VsProjectType.PHP;
} else if (ext == CODEFILES[(int)CodeTypes.VB]) {
m_fileType = VsProjectType.WindowsVb;
}
}
if (((m_fileType == VsProjectType.WindowsCs) || (m_fileType == VsProjectType.WindowsVb)) &&
((m_projType == VsProjectType.WebSite) || (m_projType == VsProjectType.Unknown))) {
m_projType = VsProjectType.WebApplication;
}
var link = Path.Combine(relativeDir, file.Name);
if (CODEFILES.Contains(ext)) {
m_compiles.Add(link);
} else {
m_contents.Add(link);
}
}
} catch (Exception err) {
m_errors.Add(string.Format("{0}: {1}", err.GetType(), err.Message));
}
}
}
}
public string Name { get { return m_projName; } }
private bool Offensive(string name) {
if (!String.IsNullOrEmpty(name)) {
foreach (char c in name) {
if (-1 < FORBIDDEN.IndexOf(c)) {
return true;
}
}
return false;
}
return true;
}
public string SolutionEntry {
get {
if ((m_projType != VsProjectType.Unknown) && (m_fileType != VsProjectType.Unknown)) {
return string.Format("Project("{0}") = "{1}", "{1}\{1}{2}", "{3}"
EndProject",
GuidAssist.ProjectGuid(m_projType), Name, GuidAssist.ProjectExtension(m_fileType), Guid);
}
return null;
}
}
public int CompareTo(Project other) {
return Guid.CompareTo(other.Guid);
}
public bool Equals(Project other) {
return Guid.Equals(other.Guid);
}
}
public enum VsProjectType {
WindowsCs, WindowsVb, WindowsCpp,
WebApplication, WebSite,
DistributedSystem, WCF, WPF,
VisualDbTools, Db, DbOther,
Test,
LegacySmartDeviceCs, LegacySmartDeviceVb,
SmartDeviceCs, SmartDeviceVb,
WorkflowCs, WorkflowVb,
DeploymentMergeMod, DeploymentCab, DeploymentSetup, DeploymentSmartDeviceCab,
VsToolsForApps, VsToolsForOffice,
SharePointWorkflow,
XnaWindows, XnaZbox, ZnaZune,
SharePointVb, SharePointCs,
Silverlight,
AspNetMvc1, AspNetMvc2, AspNetMvc3, AspNetMvc4,
Extensibility,
PHP,
Unknown=-1
}
public class GuidAssist {
private static List<string> m_guidList;
static GuidAssist() {
m_guidList = new List<string>();
m_guidList.AddRange(new string[] {
"{FAE04EC0-301F-11D3-BF4B-00C04F79EFBC}", "{F184B08F-C81C-45F6-A57F-5ABD9991F28F}", "{8BC9CEB8-8B4A-11D0-8D11-00A0C91BC942}",
"{349C5851-65DF-11DA-9384-00065B846F21}", "{E24C65DC-7377-472B-9ABA-BC803B73C61A}",
"{F135691A-BF7E-435D-8960-F99683D2D49C}", "{3D9AD99F-2412-4246-B90B-4EAA41C64699}", "{60DC8134-EBA5-43B8-BCC9-BB4BC16C2548}",
"{C252FEB5-A946-4202-B1D4-9916A0590387}", "{A9ACE9BB-CECE-4E62-9AA4-C7E7C5BD2124}", "{4F174C21-8C12-11D0-8340-0000F80270F8}",
"{3AC096D0-A1C2-E12C-1390-A8335801FDAB}",
"{20D4826A-C6FA-45DB-90F4-C717570B9F32}", "{CB4CE8C6-1BDB-4DC7-A4D3-65A1999772F8}",
"{4D628B5B-2FBC-4AA6-8C16-197242AEB884}", "{68B1623D-7FB9-47D8-8664-7ECEA3297D4F}",
"{<PHONE>-B5A1-4724-98CA-57A101D1B079}", "{D59BE175-2ED0-4C54-BE3D-CDAA9F3214C8}",
"{06A35CCD-C46D-44D5-987B-CF40FF872267}", "{3EA9E505-35AC-4774-B492-AD1749C4943A}", "{978C614F-708E-4E1A-B201-565925725DBA}", "{AB322303-2255-48EF-A496-5904EB18DA55}",
"{A860303F-1F3F-4691-B57E-529FC101A107}", "{BAA0C2D2-18E2-41B9-852F-F413020CAA33}",
"{F8810EC1-6754-47FC-A15F-DFABD2E3FA90}",
"{6D335F3A-9D43-41b4-9D22-F6F17C4BE596}", "{2DF5C3F4-5A5F-47a9-8E94-23B4456F55E2}", "{D399B71A-8929-442a-A9AC-8BEC78BB2433}",
"{EC05E597-79D4-47f3-ADA0-324C4F7C7484}", "{593B0543-81F6-4436-BA1E-4747859CAAE2}",
"{A1591282-<PHONE>-A2B1-27E5FF5F6F3B}",
"{603C0E0B-DB56-11DC-BE95-000D561079B0}", "{F85E285D-A4E0-4152-9332-AB1D724D3325}", "{E53F8FEA-EAE0-44A6-8774-FFD645390401}", "{E3E379DF-F4C6-4180-9B81-6769533ABE47}",
"{82B43B9B-A64C-4715-B499-D71E9CA2BD60}",
"{FAE04EC0-301F-11D3-BF4B-00C04F79EFBC}",
"-1"
});
}
public static string ProjectGuid(VsProjectType projectType) {
return m_guidList[(int)projectType];
}
public static string ProjectExtension(VsProjectType projectType) {
switch (projectType) {
case VsProjectType.LegacySmartDeviceCs:
case VsProjectType.SharePointCs:
case VsProjectType.SmartDeviceCs:
case VsProjectType.WindowsCs:
case VsProjectType.WorkflowCs:
return ".csproj";
case VsProjectType.LegacySmartDeviceVb:
case VsProjectType.SharePointVb:
case VsProjectType.SmartDeviceVb:
case VsProjectType.WindowsVb:
case VsProjectType.WorkflowVb:
return ".vbproj";
case VsProjectType.WindowsCpp:
return ".cppproj";
case VsProjectType.PHP:
return ".phpproj";
default:
return ".proj";
}
}
}
}
'''